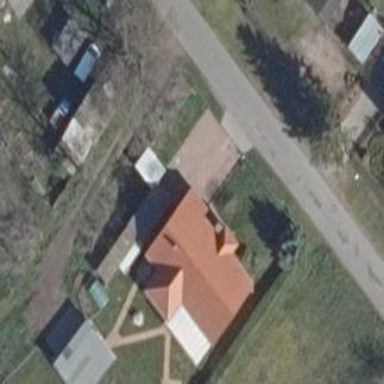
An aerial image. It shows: Part of building.